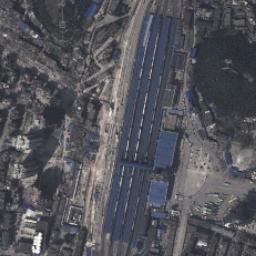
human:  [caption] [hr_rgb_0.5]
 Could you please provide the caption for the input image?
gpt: A well-equipped railway station in a crowded city .

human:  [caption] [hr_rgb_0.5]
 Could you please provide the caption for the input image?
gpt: The railway station is next to some buildings and trees .

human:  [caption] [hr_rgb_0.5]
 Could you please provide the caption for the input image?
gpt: There are many buildings beside the railway station .

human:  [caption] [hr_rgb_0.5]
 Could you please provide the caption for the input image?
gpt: The railway station has lots of railways and some trains and a grove of trees is next to the railway station .

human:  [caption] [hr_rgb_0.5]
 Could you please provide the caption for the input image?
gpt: There are many buildings beside the blue railway station .